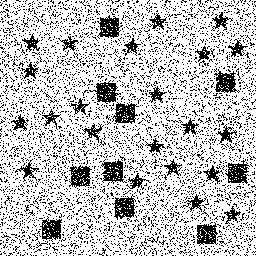
Squares: 10
Triangles: 0
Stars: 22
Total shapes: 32